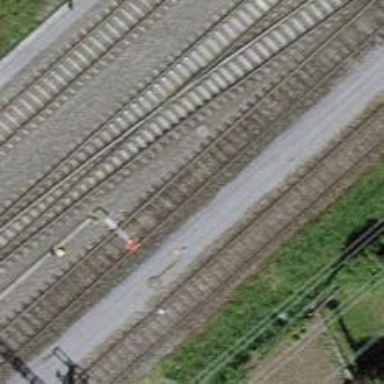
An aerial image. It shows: Single railway track with electrification through contact line.